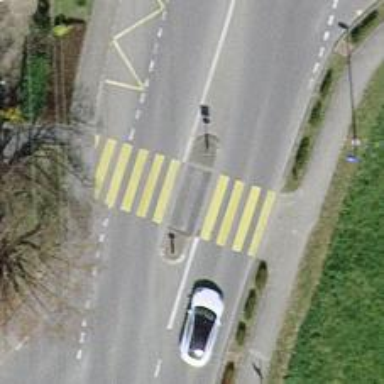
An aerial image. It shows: Footway with asphalt surface featuring unmarked crossing with island.